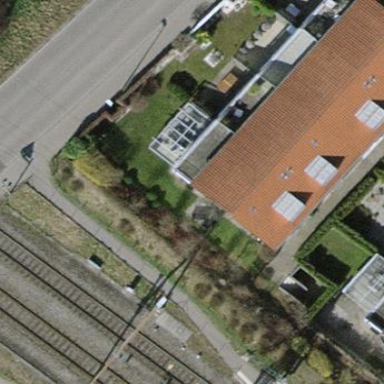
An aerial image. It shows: Terrace building with gabled roof.